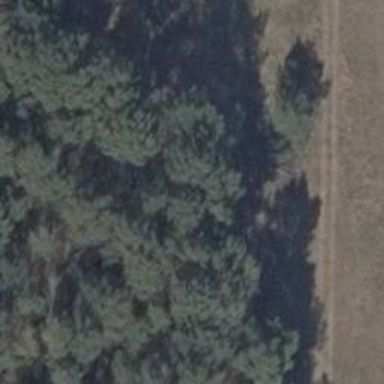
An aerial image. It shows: Shelter that serves as hunting stand.